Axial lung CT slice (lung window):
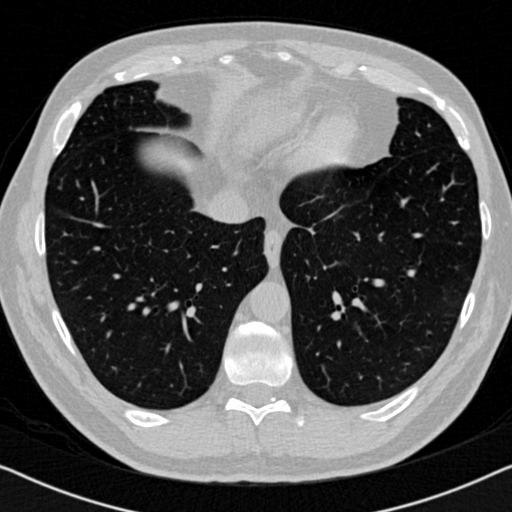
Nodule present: no